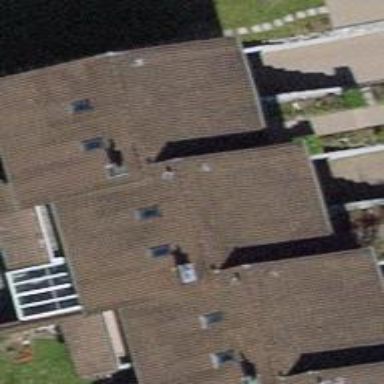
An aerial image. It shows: Building with tile roof.